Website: ulta-beauty
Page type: address-validator
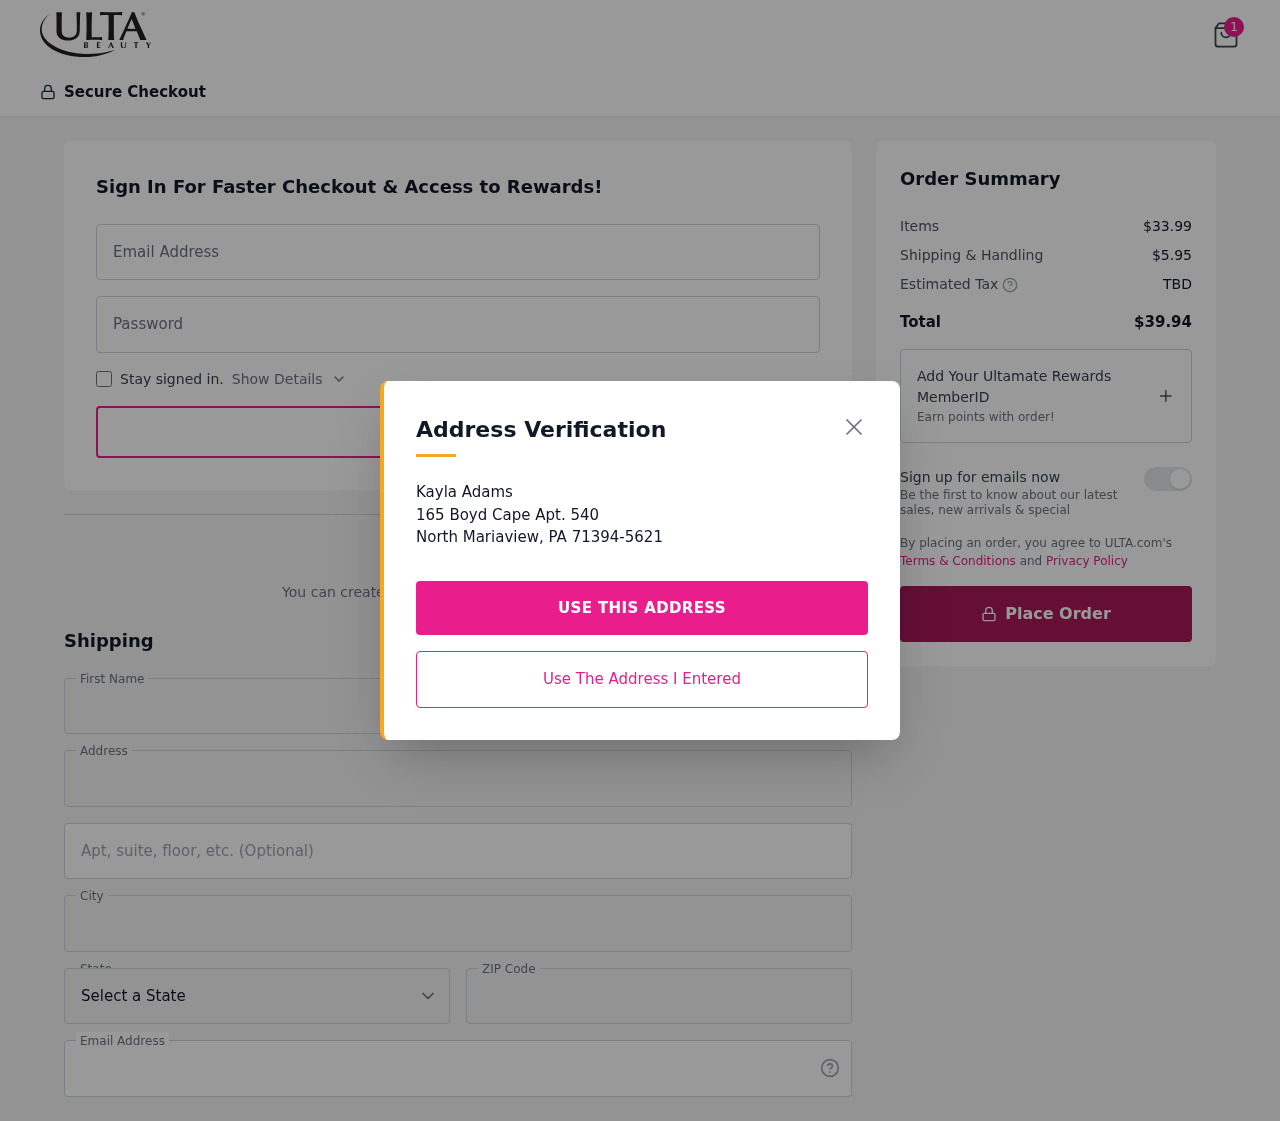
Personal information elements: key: PII_CITY
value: North Mariaview
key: PII_EMAIL
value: kaylaadams@yahoo.com
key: PII_FIRSTNAME
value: Kayla
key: PII_LASTNAME
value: Adams
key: PII_POSTCODE
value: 71394
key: PII_STATE_ABBR
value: PA
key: PII_STREET
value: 165 Boyd Cape Apt. 540
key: PII_STREET2
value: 165 Boyd Cape Apt. 540
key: PII_STREET2
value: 59314 Lucas Expressway
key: PII_FULLNAME2
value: Kayla Adams
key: PII_CITY2
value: North Mariaview
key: PII_STATE_ABBR2
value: PA
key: PII_POSTCODE_FULL
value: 71394
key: PII_POSTCODE_EXT
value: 5621
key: PII_POSTCODE_NUMERIC
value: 71394
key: PII_POSTCODE_EXT_NUMERIC
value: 5621
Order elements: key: ORDER_NUM_ITEMS
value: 1
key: ORDER_SUBTOTAL
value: $33.99
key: ORDER_SHIPPING_COST
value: $5.95
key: ORDER_TOTAL
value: $39.94